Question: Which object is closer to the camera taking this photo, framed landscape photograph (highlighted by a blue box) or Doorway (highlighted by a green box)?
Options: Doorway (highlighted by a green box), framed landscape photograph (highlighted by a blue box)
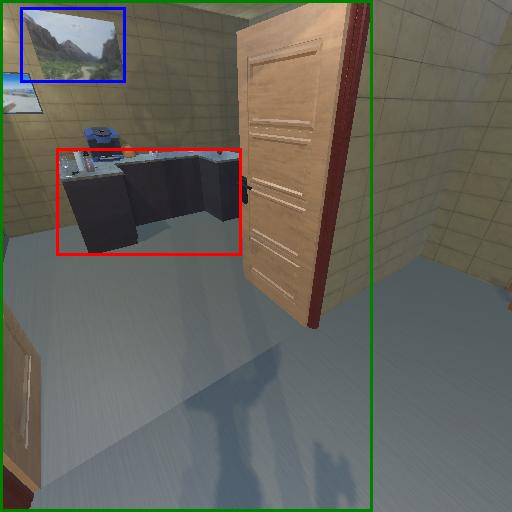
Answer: Doorway (highlighted by a green box)